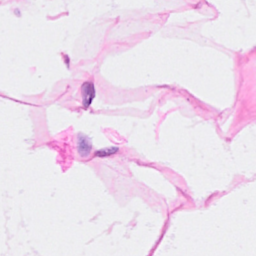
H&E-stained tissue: Breast